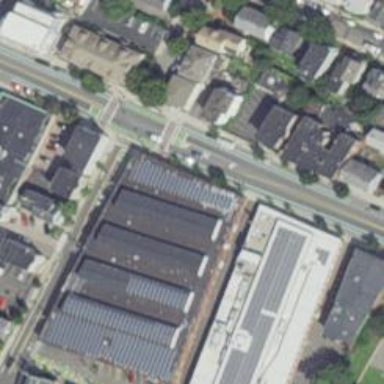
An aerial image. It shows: Warehouse.